Question: is it possible to set the default value of a slider between two steps as default (initializing)

'''
$( ".slider" ).slider({
value: 25,
min: 0,
max: 50,
step: 10,
slide: function( event, ui ) {
//$( "#amount" ).val( "$" + ui.value );
},
disabled: false
});
'''
will not work.
i also tried to set the css style to:
'''
.ui-slider-handle {
left: 50%;
}
'''
but the plugin will reset the value
---
# Update
i removed the step option on initializing the slider.
after the slider starts sliding i will set the step to 10
this will be the desired result
'''
$( ".slider" ).slider({
value: 25,
min: 0,
max: 50,
start: function( event, ui ) {
$(this).slider("option", "step", 10);
},
slide: function( event, ui ) {
},
disabled: false
});
'''
---
# Update 2
this solutions stucks if i drag the handler one step to the right, it jumps to the second step on the right side. any explanation on this behavior?
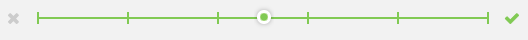
Answer: # set handler between to steps
sice jquery will not support my pull request <URL> i wrote a little code snippet that will extend the ui.silder widget
'''
// redefining the ui.slider widgets
$.widget( "ui.slider", $.ui.slider, {
_trimAlignValue: function( val ) {
if ( val <= this._valueMin() ) {
return this._valueMin();
}
if ( val >= this._valueMax() ) {
return this._valueMax();
}
var step = ( this.options.step > 0 ) ? this.options.step : 1,
valModStep = (val - this._valueMin()) % step,
alignValue = val - valModStep;
if(this.options.initValue == val && Math.abs(valModStep) < step){
alignValue += valModStep;
}else if ( Math.abs(valModStep) * 2 >= step ) {
alignValue += ( valModStep > 0 ) ? step : ( -step );
}
return parseFloat( alignValue.toFixed(5) );
}
});
'''
for now you can create a slider with "initValue"
'''
$( ".slider").slider({
step: 10,
min: 10,
value: 35,
initValue: 35,
max: 60})
'''